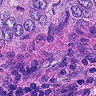
Metastatic tissue present: yes